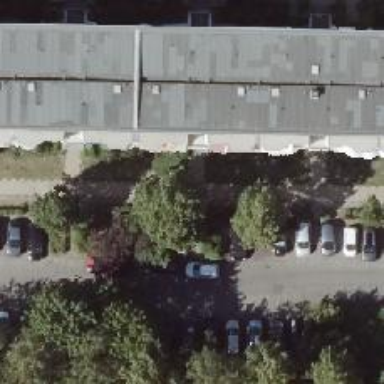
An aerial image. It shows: Sidewalk.